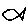
Label: fish